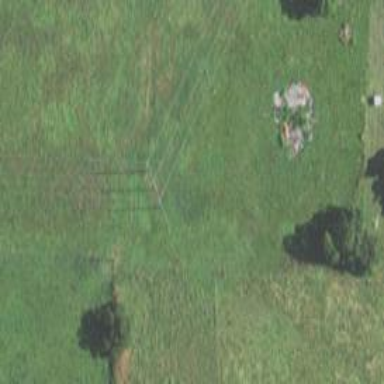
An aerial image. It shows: Power tower.